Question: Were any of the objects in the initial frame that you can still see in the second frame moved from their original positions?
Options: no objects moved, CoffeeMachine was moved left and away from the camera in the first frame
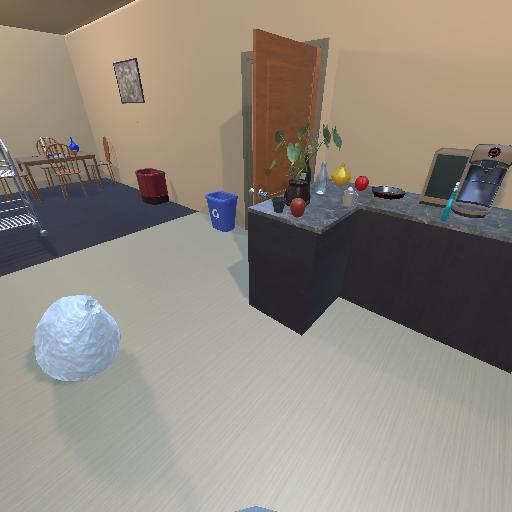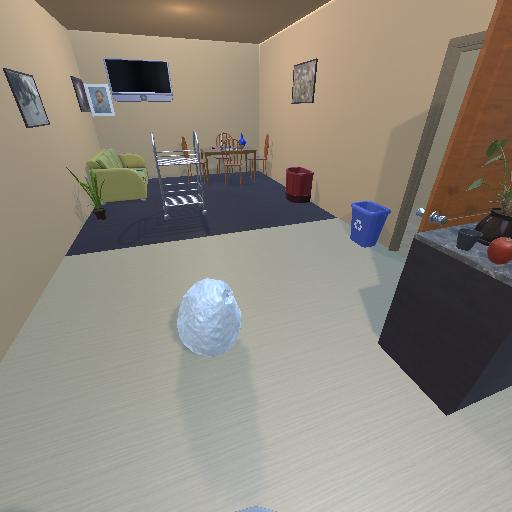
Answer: no objects moved